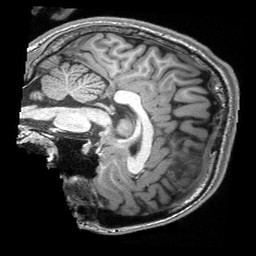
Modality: T1w
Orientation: sagittal